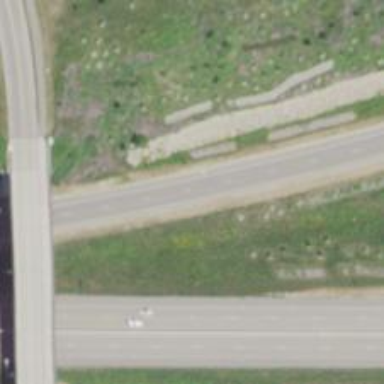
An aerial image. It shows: Asphalt motorway link.